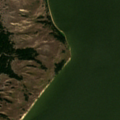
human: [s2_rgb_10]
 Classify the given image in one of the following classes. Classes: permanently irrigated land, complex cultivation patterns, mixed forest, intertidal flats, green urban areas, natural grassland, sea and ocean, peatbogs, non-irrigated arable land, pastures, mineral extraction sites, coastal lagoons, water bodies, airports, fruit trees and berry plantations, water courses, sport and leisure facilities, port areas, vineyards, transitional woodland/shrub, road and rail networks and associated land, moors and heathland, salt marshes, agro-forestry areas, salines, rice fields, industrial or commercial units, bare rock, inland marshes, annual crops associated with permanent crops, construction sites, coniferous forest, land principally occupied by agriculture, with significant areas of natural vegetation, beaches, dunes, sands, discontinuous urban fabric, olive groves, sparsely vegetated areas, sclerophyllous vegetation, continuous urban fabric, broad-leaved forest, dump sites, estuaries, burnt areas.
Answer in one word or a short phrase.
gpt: broad-leaved forest, moors and heathland, beaches, dunes, sands, coastal lagoons